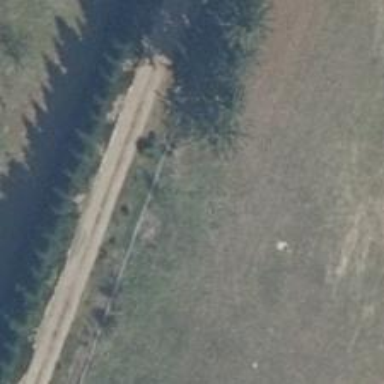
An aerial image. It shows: Row of trees in natural setting.